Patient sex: M
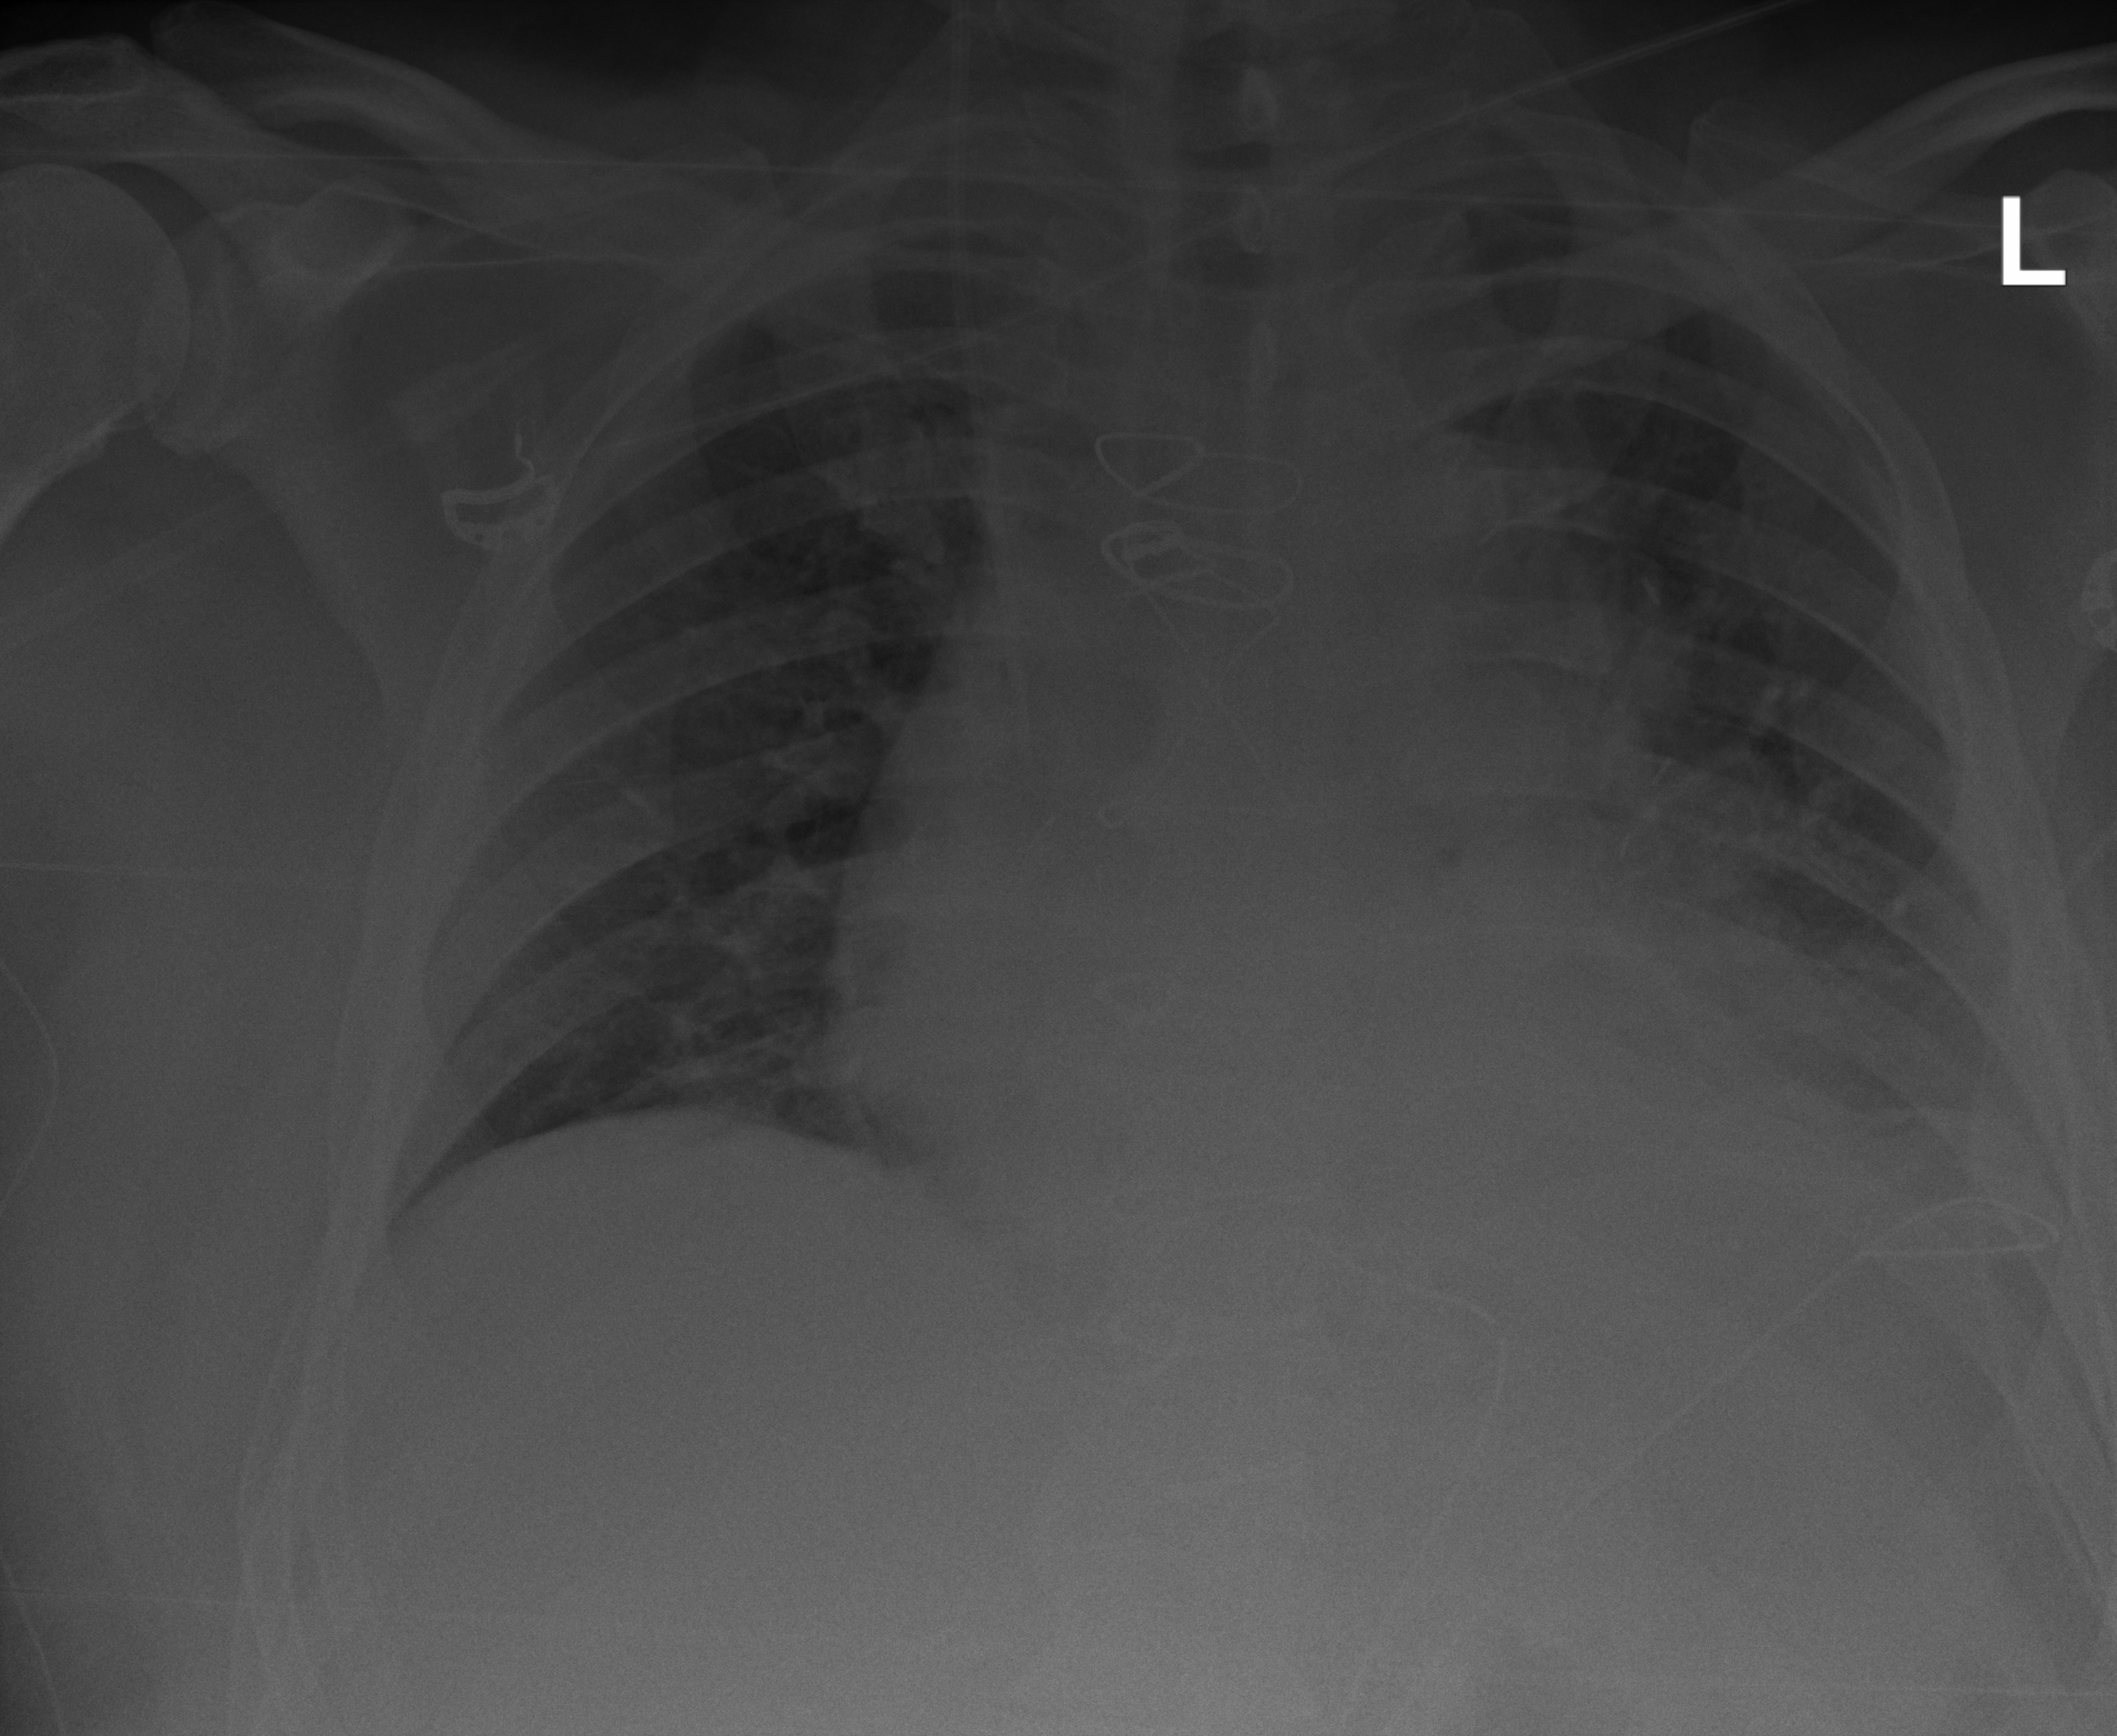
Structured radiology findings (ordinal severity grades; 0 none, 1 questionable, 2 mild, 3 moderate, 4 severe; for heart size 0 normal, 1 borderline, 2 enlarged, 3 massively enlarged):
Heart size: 2
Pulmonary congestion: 2
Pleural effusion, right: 0
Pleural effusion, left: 2
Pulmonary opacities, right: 0
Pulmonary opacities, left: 0
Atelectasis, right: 0
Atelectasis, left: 2